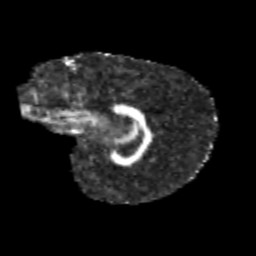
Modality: FA
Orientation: sagittal
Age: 9
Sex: female
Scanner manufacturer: siemens
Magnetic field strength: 3 T
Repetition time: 3.8 s
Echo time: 0.07 s